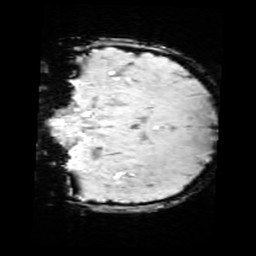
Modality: SWI
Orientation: coronal
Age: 11
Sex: female
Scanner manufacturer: siemens
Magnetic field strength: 3 T
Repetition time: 0.027 s
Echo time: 0.02 s